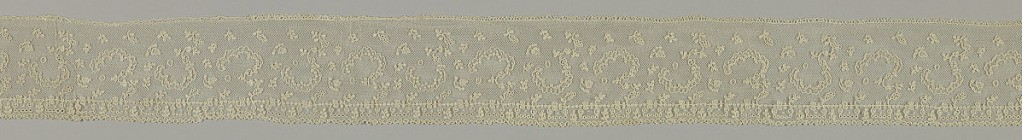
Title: Border
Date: late 18th–early 19th century
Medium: linen Technique: needle lace
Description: Border with asymmetric floral shapes, freely spaced.